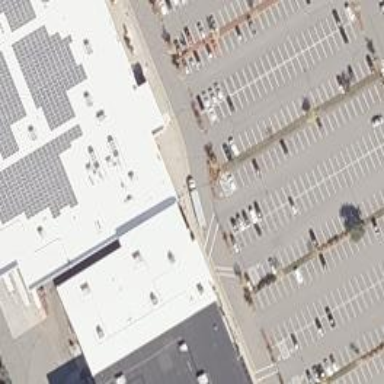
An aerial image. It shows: Retail building.